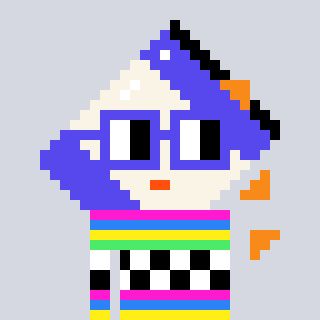
a pixel art character with square blue glasses, a chips-shaped head and a magenta-colored body on a cool background